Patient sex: M
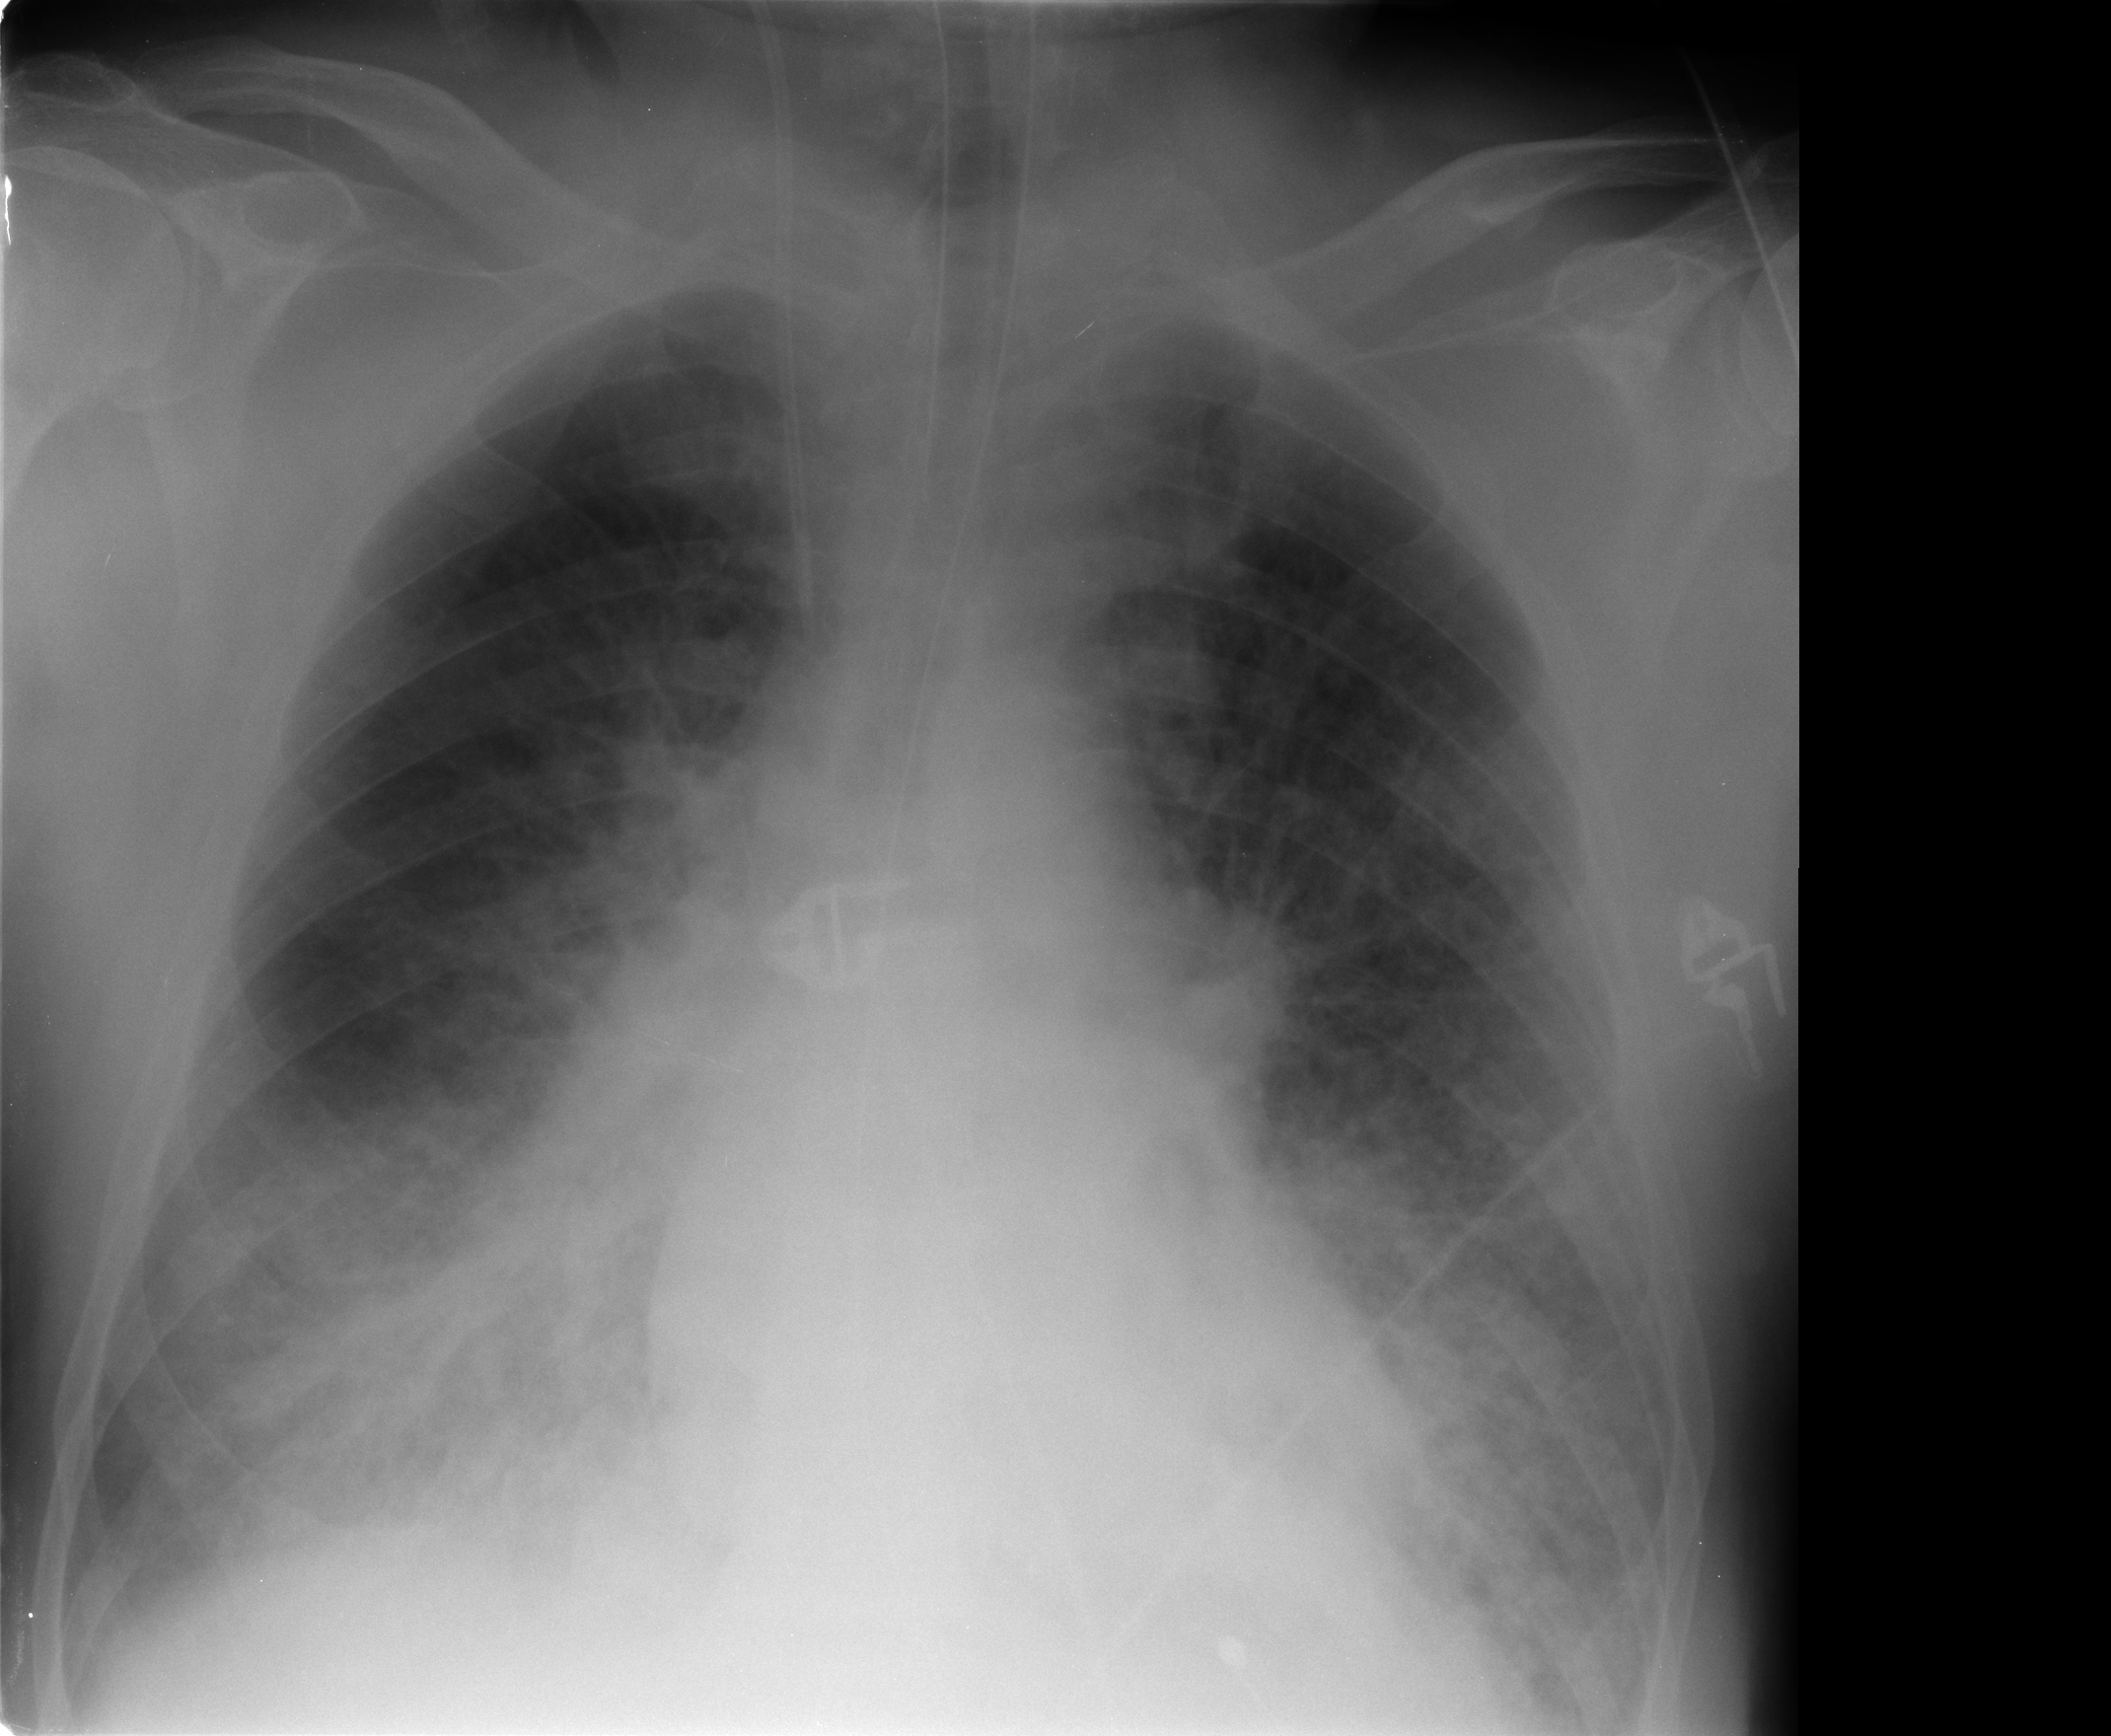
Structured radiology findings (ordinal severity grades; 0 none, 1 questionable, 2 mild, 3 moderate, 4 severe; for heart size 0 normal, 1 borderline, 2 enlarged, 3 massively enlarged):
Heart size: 0
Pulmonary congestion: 4
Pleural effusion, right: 2
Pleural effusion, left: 2
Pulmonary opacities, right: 0
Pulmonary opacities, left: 0
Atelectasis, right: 0
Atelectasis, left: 0